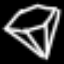
Label: diamond